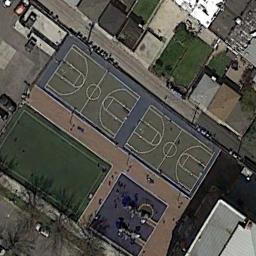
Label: basketball_court